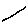
Label: line